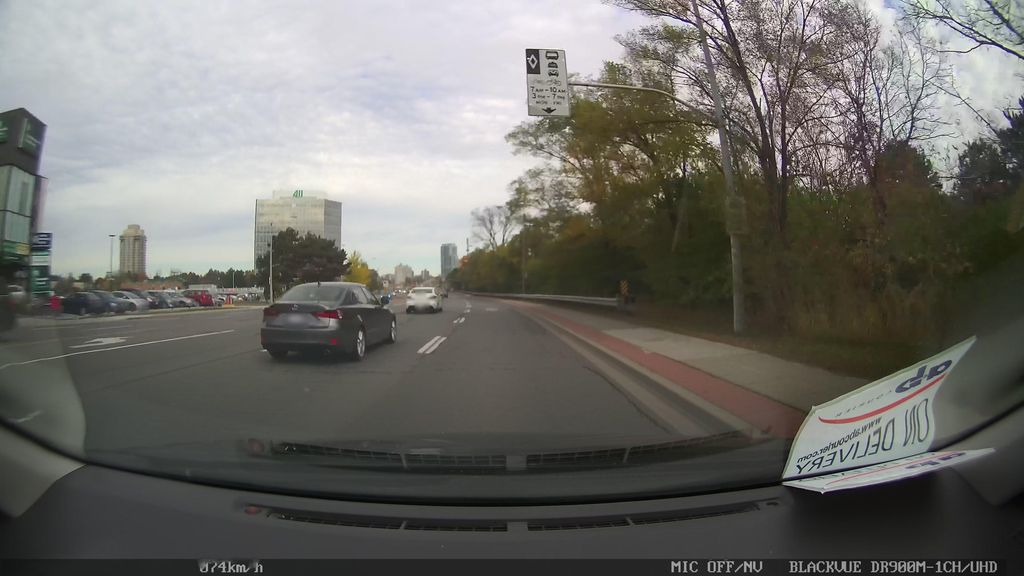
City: toronto